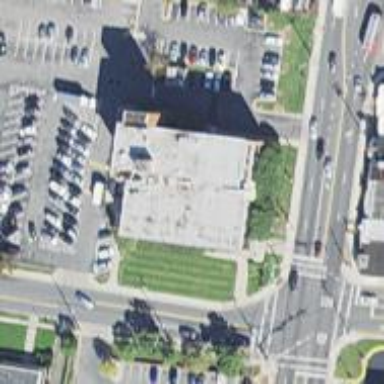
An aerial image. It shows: Healthcare center.